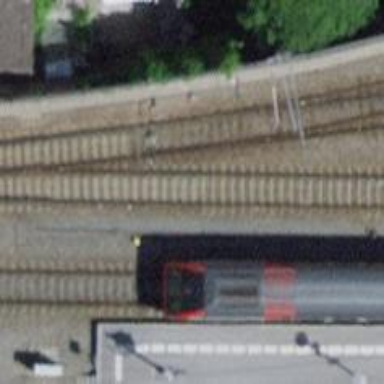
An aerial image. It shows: Railway switch with the turnout on the right side.